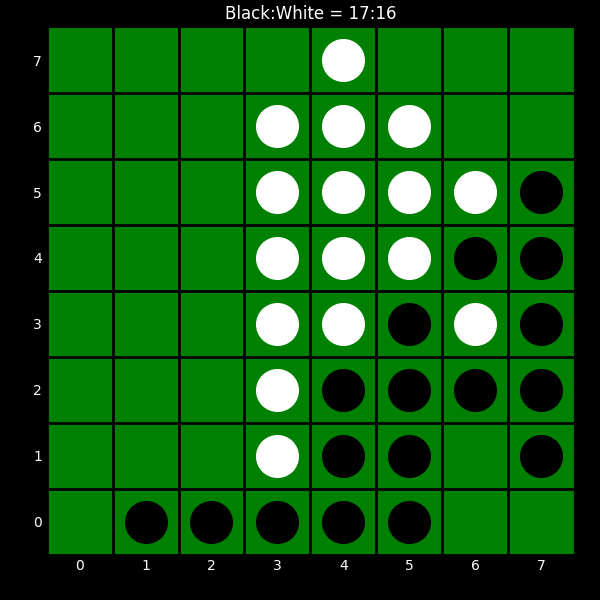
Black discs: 17
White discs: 16